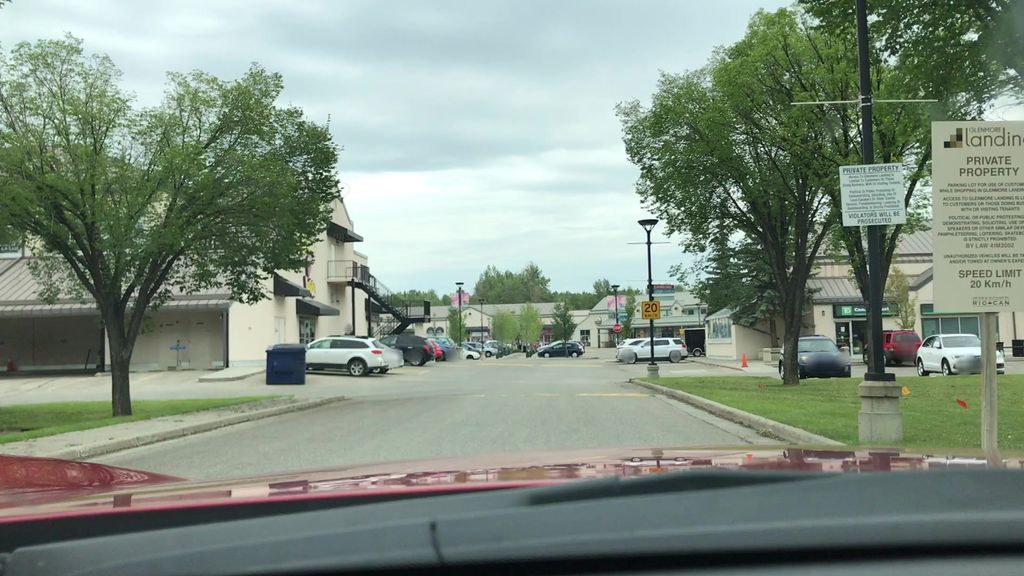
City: calgary